Question: I have two lined Label and setting the backgroundColor with an attributedString.
'''
NSString *string = @"This is a UILAbel with two lines";
NSMutableAttributedString *mutableString = [[NSMutableAttributedString alloc]initWithString:
string];
[mutableString setAttributes:@{NSBackgroundColorAttributeName : [UIColor redColor]} range:NSMakeRange(0, string.length)];
'''
If the text makes a line break it fills the backgroundColor to the right border and in the second line it stops at the last character.
But I want the backgroundcolor in the first line just set to the last character too.

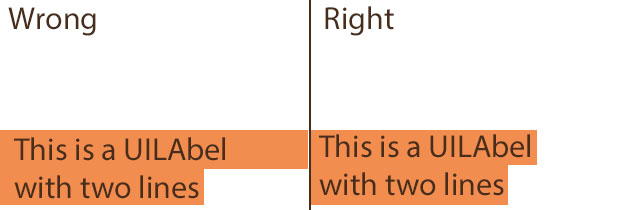
Answer: The 'backgroundColor' property is applied to the entire rect representing the label.
To resolve this you need to dynamically adjust your 'UILabel''s frame depending on its content, in order to achieve the desired effect.
There is a method on 'UILabel' called 'sizeToFit'; try calling it.
Although I recommend you use autolayout and let the label resize itself based on constraints.